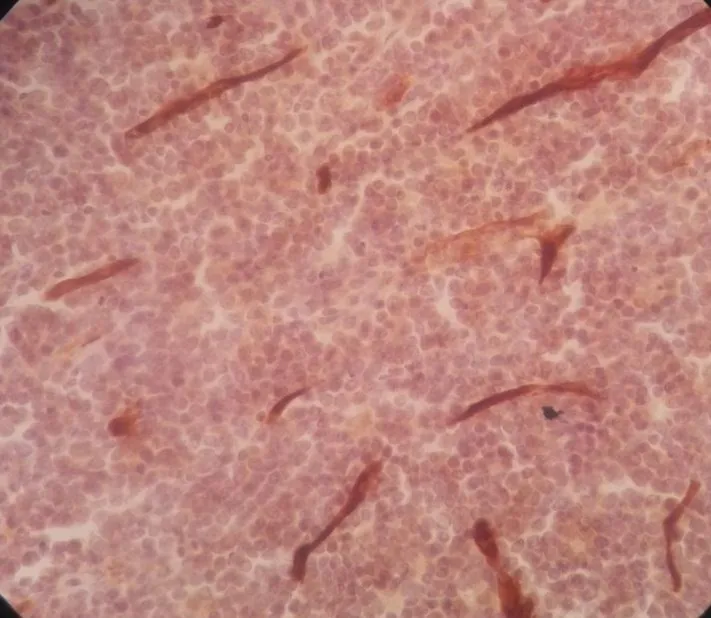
Spleen tissue biopsy, positive for CD34.
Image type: pathology (immunostaining)